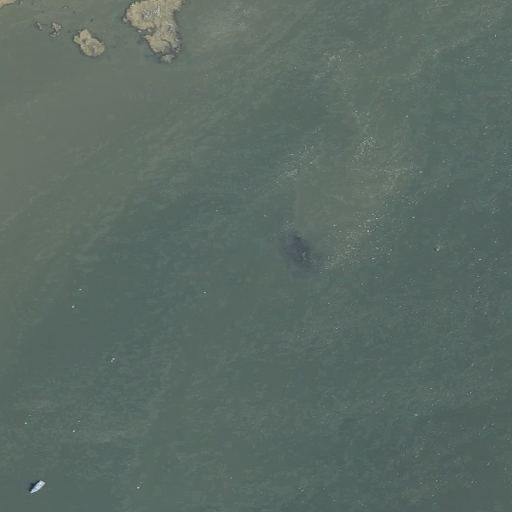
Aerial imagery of bar in Maine named Harthorne Ledge containing open water and herbaceous wetlands